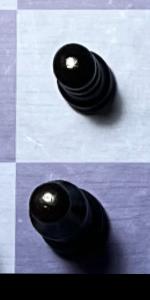
Label: Bishop_Black